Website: ulta-beauty
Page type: store-pickup
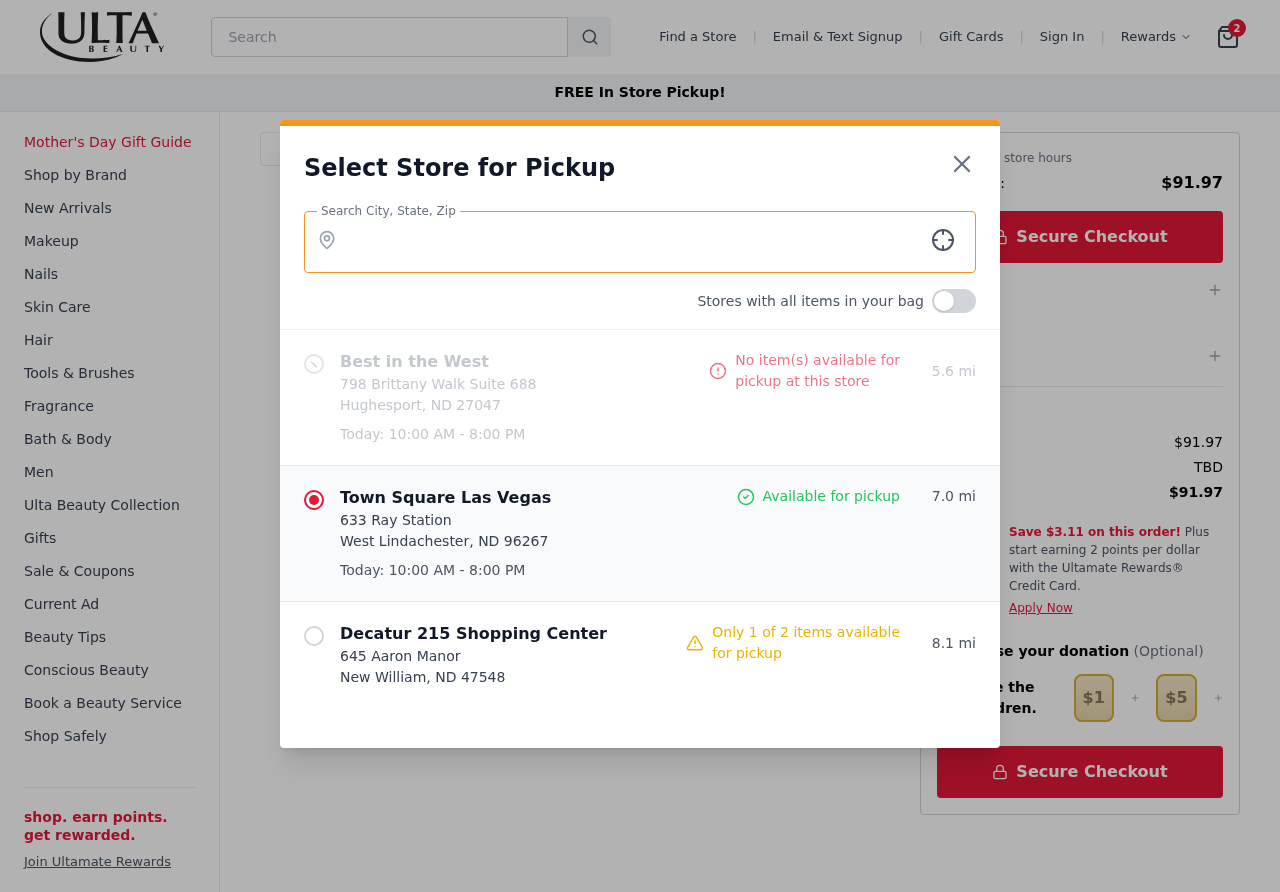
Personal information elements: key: PII_CITY
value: South Abigail
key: PII_LOCATION1_CITY_STATE_ZIP
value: Hughesport, ND 27047
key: PII_LOCATION1_NAME
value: Best in the West
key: PII_LOCATION1_STREET
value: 798 Brittany Walk Suite 688
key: PII_LOCATION2_CITY_STATE_ZIP
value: West Lindachester, ND 96267
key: PII_LOCATION2_NAME
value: Town Square Las Vegas
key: PII_LOCATION2_STREET
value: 633 Ray Station
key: PII_LOCATION3_CITY_STATE_ZIP
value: New William, ND 47548
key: PII_LOCATION3_NAME
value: Decatur 215 Shopping Center
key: PII_LOCATION3_STREET
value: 645 Aaron Manor
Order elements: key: ORDER_NUM_ITEMS
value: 2
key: ORDER_TOTAL
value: $91.97
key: ORDER_SUBTOTAL
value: $91.97
Search elements: key: HEADER_SEARCH
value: Search
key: SEARCH_STORE_LOCATION
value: South Abigail